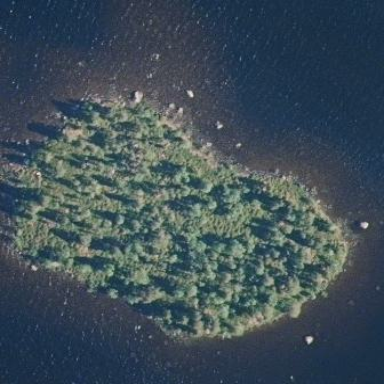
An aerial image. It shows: Islet.